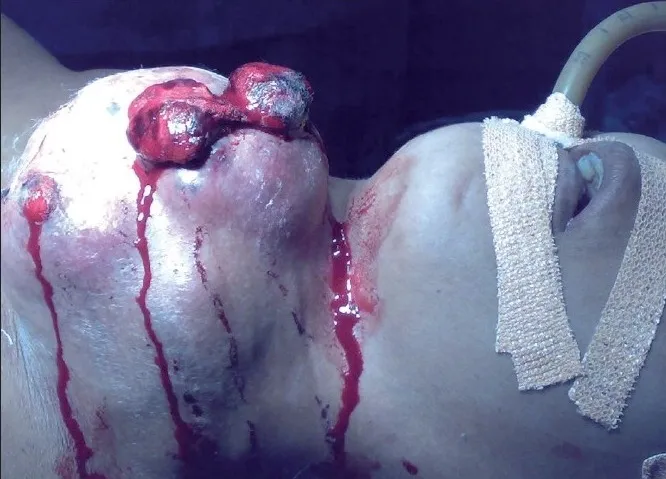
Thyroid mass with active bleeding.
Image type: pathology (h&e)